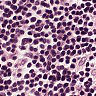
Metastatic tissue present: no